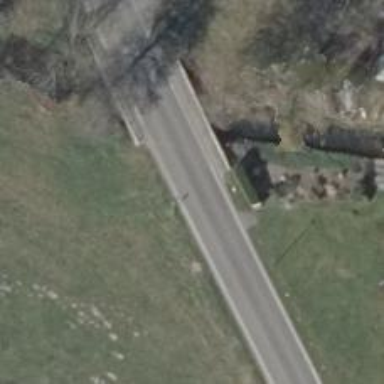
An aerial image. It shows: Asphalt road on secondary bridge.